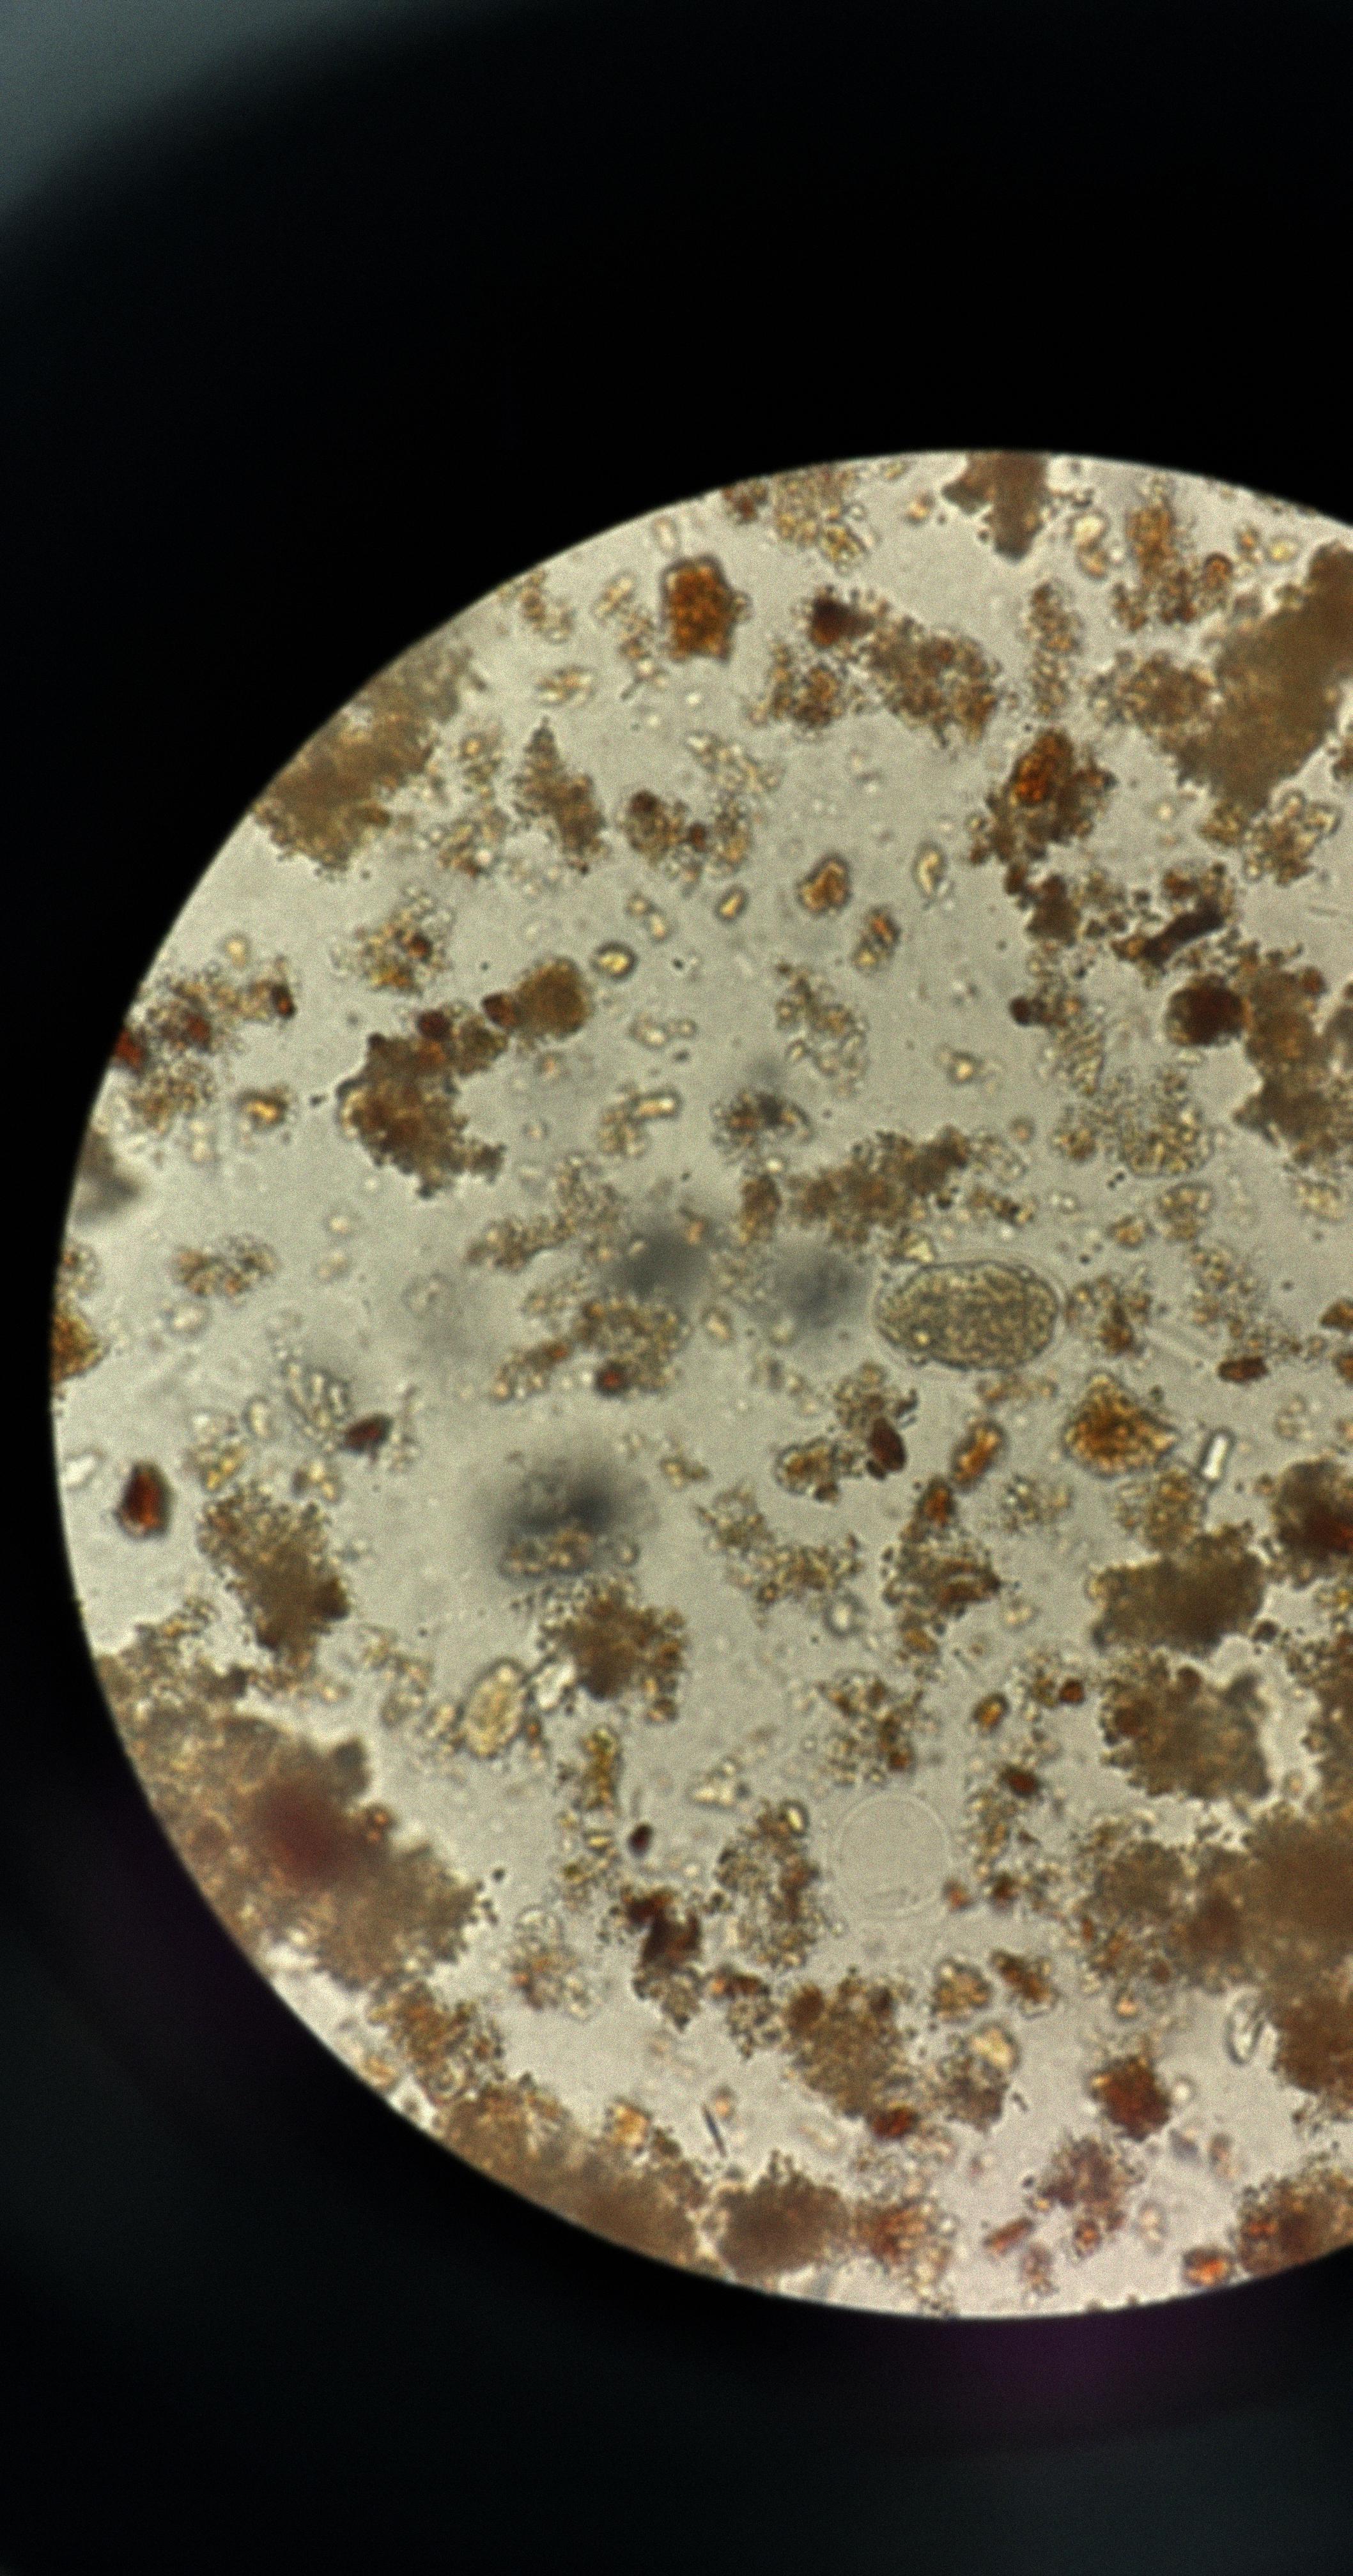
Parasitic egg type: Hookworm egg